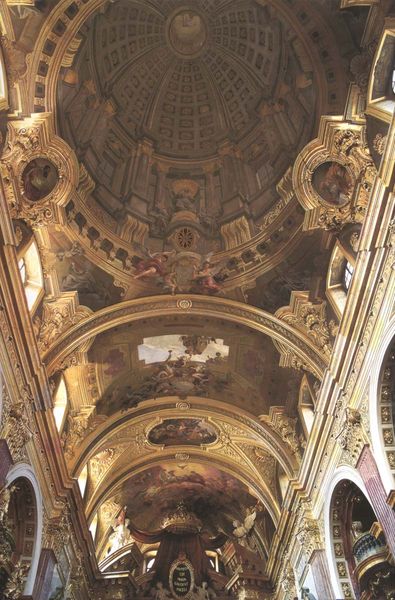
Titel: Universitätskirche (Jesuitenkirche)
Künstler: Andrea Pozzo
Standort: Wien, Universitätskirche (Jesuitenkirche) (EU - AUT)
Schlagwörter: gott, himmel, kämpfer, weiß, gelb, landschaft, fenster, hell, licht, marmor, raum, säule, dach, rot, malerei, muster, architektur, barock, mensch, kirche, gold, decke, innen, krone, renaissance, rund, engel, schiff, bogen, perspektive, rundbogen, kuppel, dekoration, ornamente, stuck, foto, gewölbe, dom, altar, hauptschiff, kathedrale, kapitell, kirchenschiff, kanzel, jesus, fresken, baldachin, deckenfresken, kassettendecke, fresko, prunk, heilig, inneraum, illusion, verzierungen, fresco, deckenmalerei, punk, kathedralbau, absis, kuppek, chorraum, scheinarchitektur, säuke, deckenfresco, protz, trompe l'oil, kuppe., barko